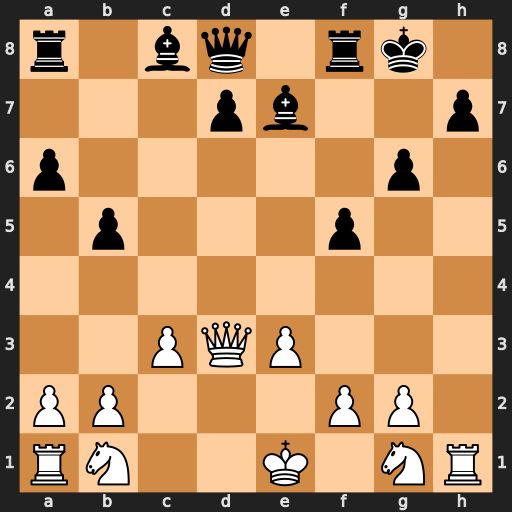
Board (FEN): r1bq1rk1/3pb2p/p5p1/1p3p2/8/2PQP3/PP3PP1/RN2K1NR
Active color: w
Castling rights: KQ
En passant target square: -
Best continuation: Qd5+ Kg7 Qxa8